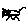
Label: cat